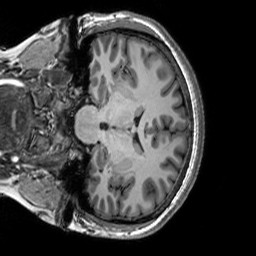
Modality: T1w
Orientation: coronal
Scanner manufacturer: siemens
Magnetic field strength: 3 T
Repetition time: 2.3 s
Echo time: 0.00302 s